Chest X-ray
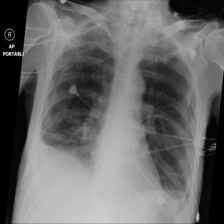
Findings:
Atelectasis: positive
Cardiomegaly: negative
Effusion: positive
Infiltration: negative
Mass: negative
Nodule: negative
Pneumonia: negative
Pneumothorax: negative
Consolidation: negative
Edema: negative
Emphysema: negative
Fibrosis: negative
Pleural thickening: negative
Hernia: negative